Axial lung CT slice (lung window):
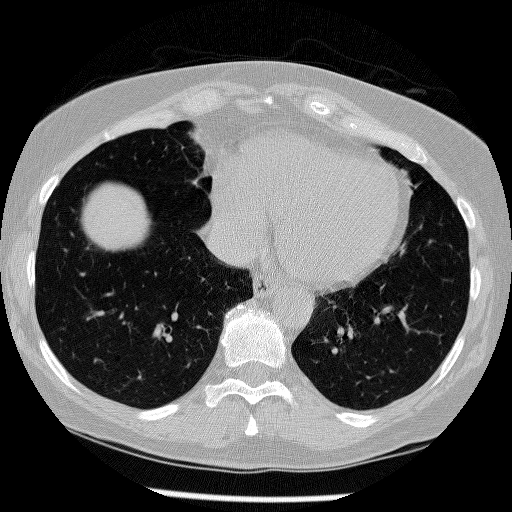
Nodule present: no